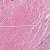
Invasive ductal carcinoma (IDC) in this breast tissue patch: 1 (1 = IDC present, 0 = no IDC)